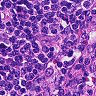
Metastatic tissue present: no